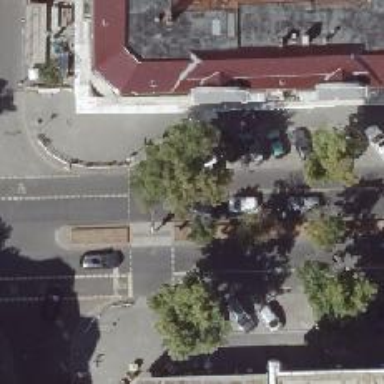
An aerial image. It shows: Secondary road with asphalt surface and street-side parking on the right.